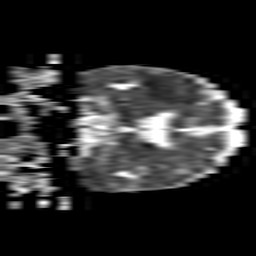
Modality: ADC
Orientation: coronal
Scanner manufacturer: philips
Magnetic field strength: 1.5 T
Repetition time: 3.406 s
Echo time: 0.06899 s